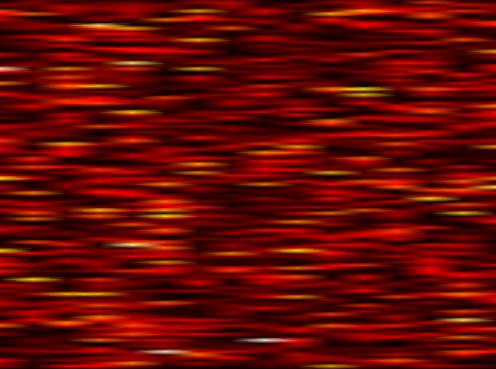
Label: UFMC